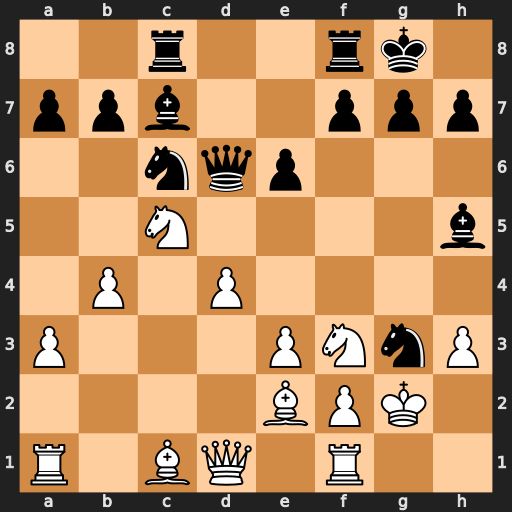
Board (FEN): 2r2rk1/ppb2ppp/2nqp3/2N4b/1P1P4/P3PNnP/4BPK1/R1BQ1R2
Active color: w
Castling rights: -
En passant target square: -
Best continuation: Nxb7 Qe7 fxg3